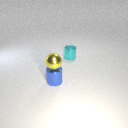
small yellow metal sphere above small blue metal cylinder